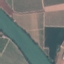
Label: River